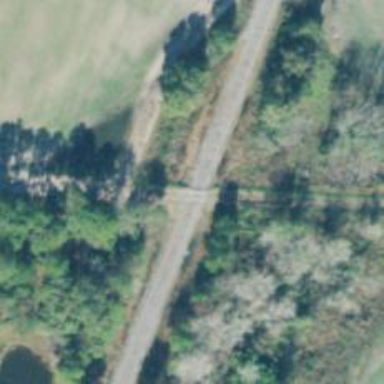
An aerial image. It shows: Railway track.